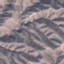
Land use / land cover class: HerbaceousVegetation